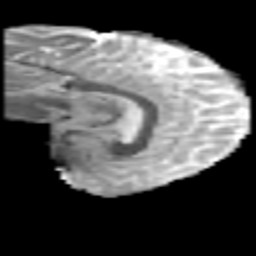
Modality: MD
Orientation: sagittal
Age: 48
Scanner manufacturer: philips
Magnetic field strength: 3 T
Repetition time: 8.6 s
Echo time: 0.127 s